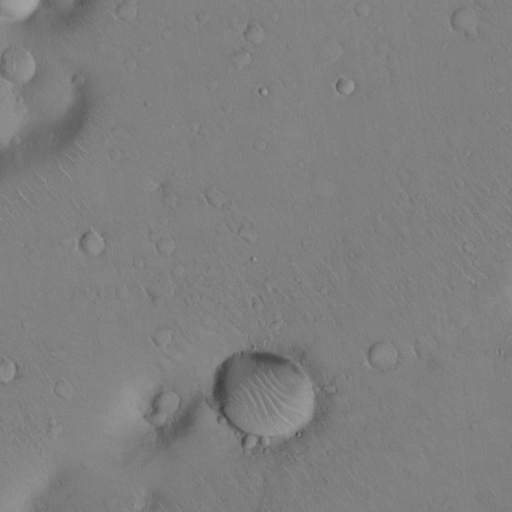
Classes present: Background, Cone